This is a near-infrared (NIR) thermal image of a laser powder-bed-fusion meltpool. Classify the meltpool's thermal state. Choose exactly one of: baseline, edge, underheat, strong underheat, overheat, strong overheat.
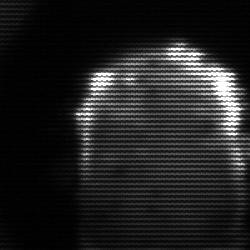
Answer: baseline